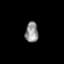
Tissue: skin
Cell type: Epithelial cells
Senescence score: 0.2817
Nuclear area (px): 261
Mean DAPI intensity: 143.835